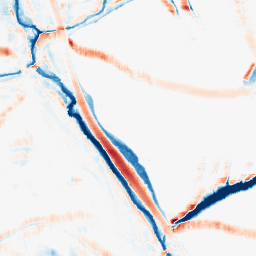
Category: morphological
Decomposition family: morphological_square
Decomposition parameters: operation: average
size: 15
Upsampling method: regularized
Upsampling parameters: scale: 2
lambda_reg: 0.01
Upsampling scale: 2